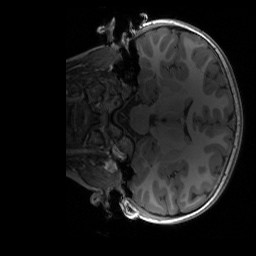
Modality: T1w
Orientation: coronal
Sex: female
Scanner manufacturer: siemens
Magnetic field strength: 3 T
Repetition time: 1.9 s
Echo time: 0.00243 s